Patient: sex F, age 66
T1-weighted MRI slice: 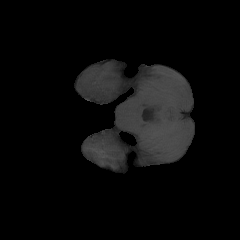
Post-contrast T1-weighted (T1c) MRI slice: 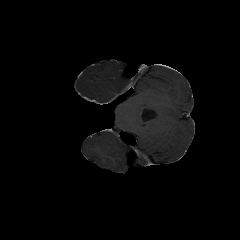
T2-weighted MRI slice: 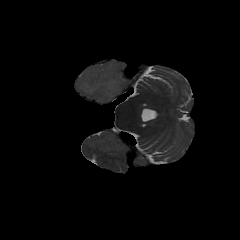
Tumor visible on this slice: yes
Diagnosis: Astrocytoma, IDH-wildtype
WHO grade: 2